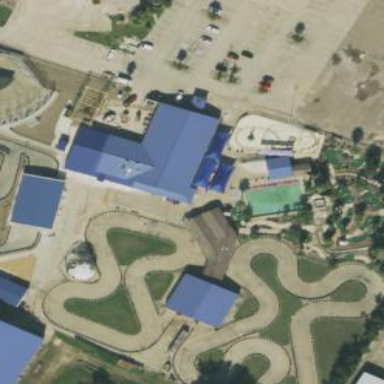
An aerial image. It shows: Theme park.